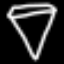
Label: diamond